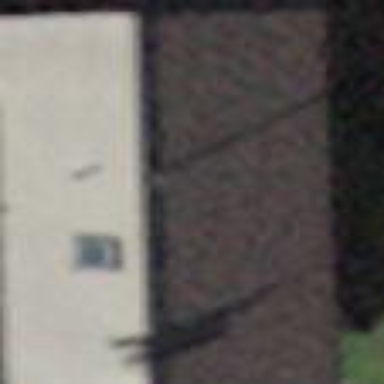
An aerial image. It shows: Building with tiled roof.